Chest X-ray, PA view. Patient: 64 years old, sex M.
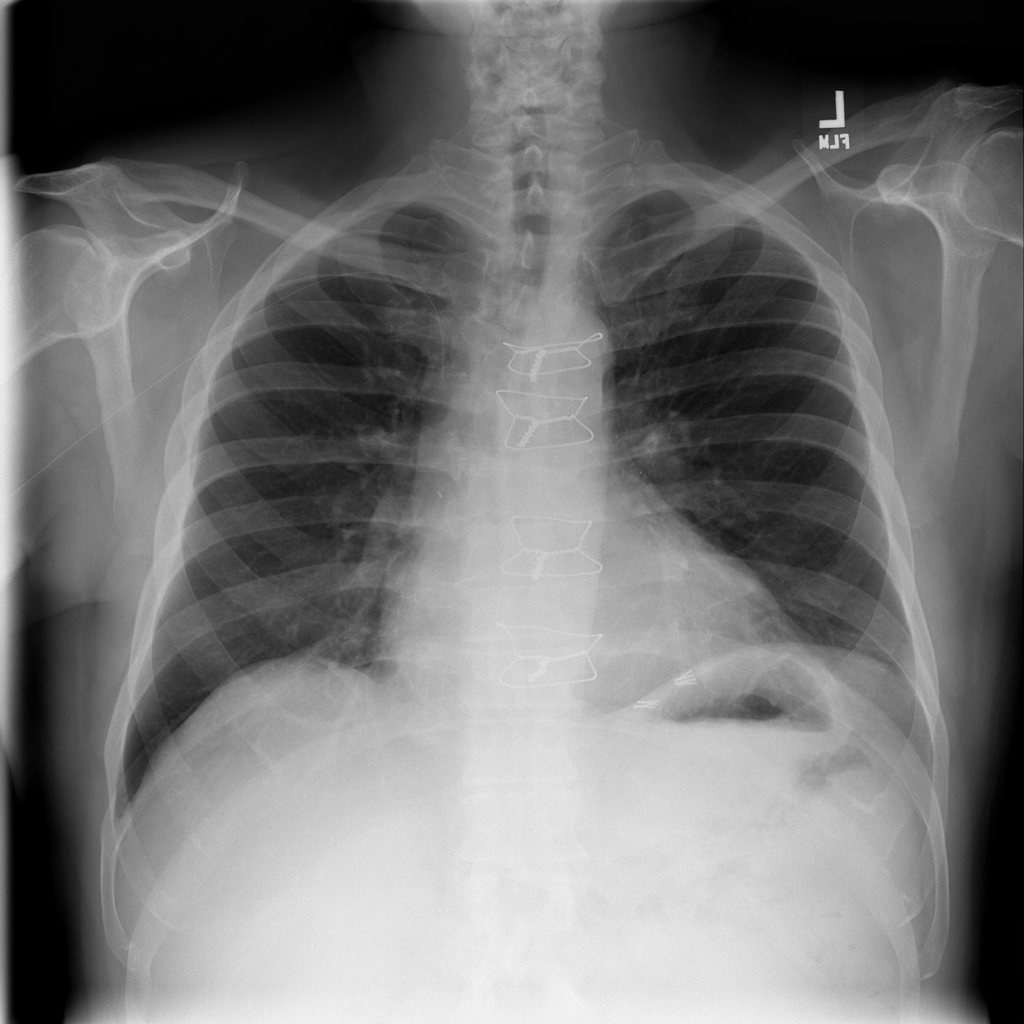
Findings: No Finding